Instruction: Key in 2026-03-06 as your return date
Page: home
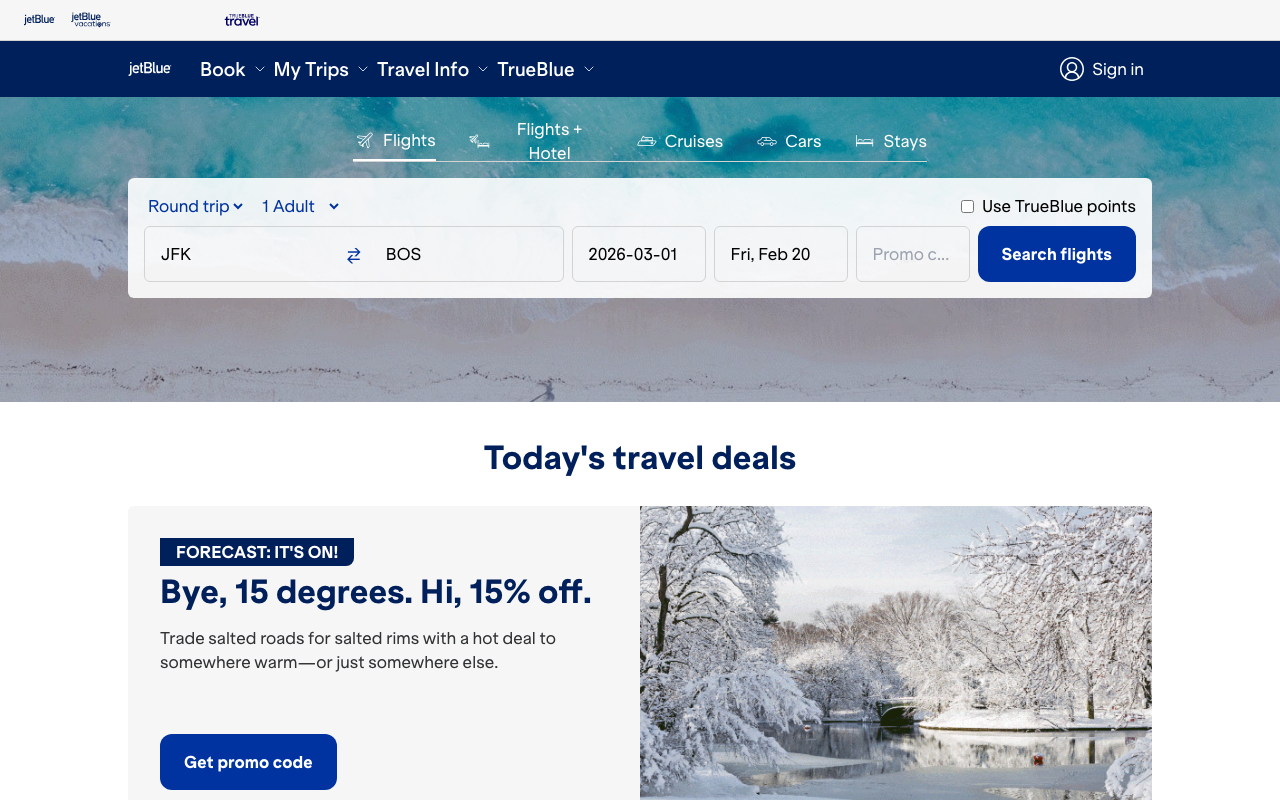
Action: type